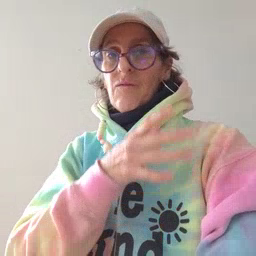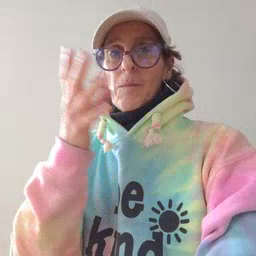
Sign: farm